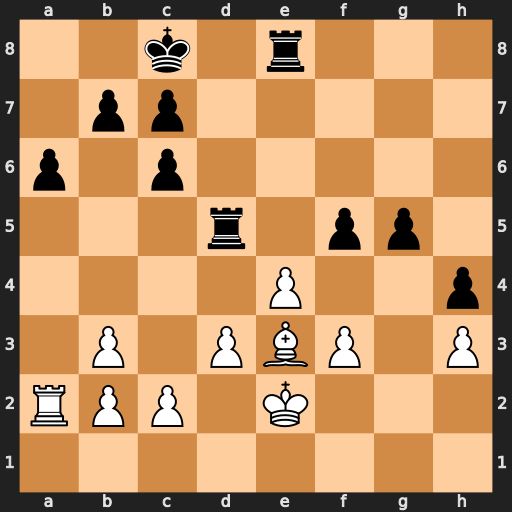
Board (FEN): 2k1r3/1pp5/p1p5/3r1pp1/4P2p/1P1PBP1P/RPP1K3/8
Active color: w
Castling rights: -
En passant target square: -
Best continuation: exd5 f4 dxc6 Rxe3+ Kf2